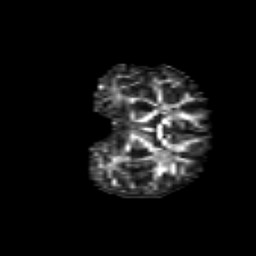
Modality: FA
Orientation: coronal
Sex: female
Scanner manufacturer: siemens
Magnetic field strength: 3 T
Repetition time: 5 s
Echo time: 0.071 s